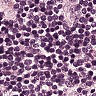
Metastatic tissue present: no